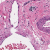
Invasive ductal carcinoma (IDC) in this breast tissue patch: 0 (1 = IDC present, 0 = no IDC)